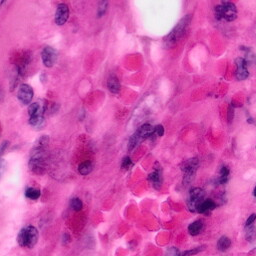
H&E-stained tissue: Pancreatic